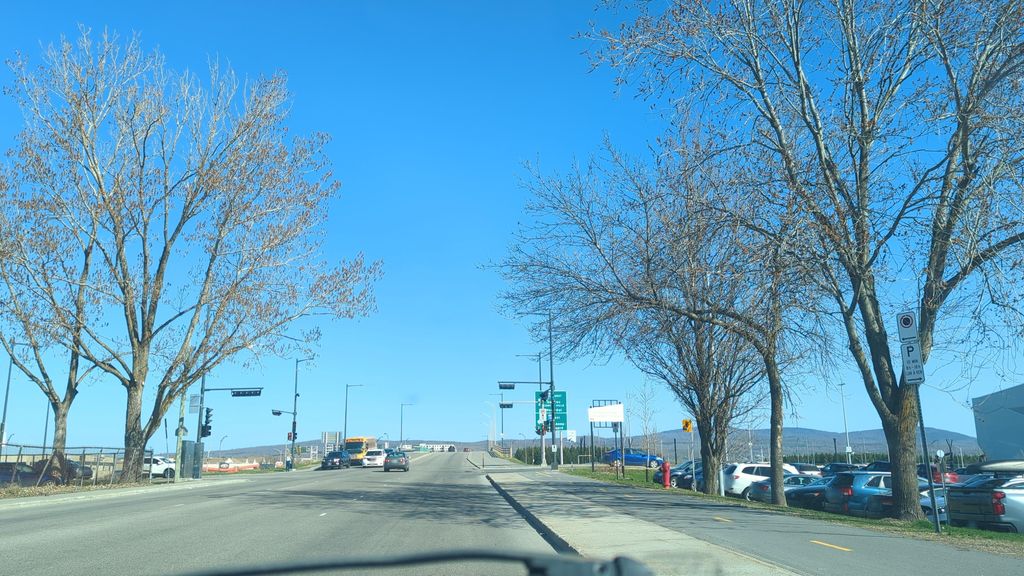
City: quebec_city